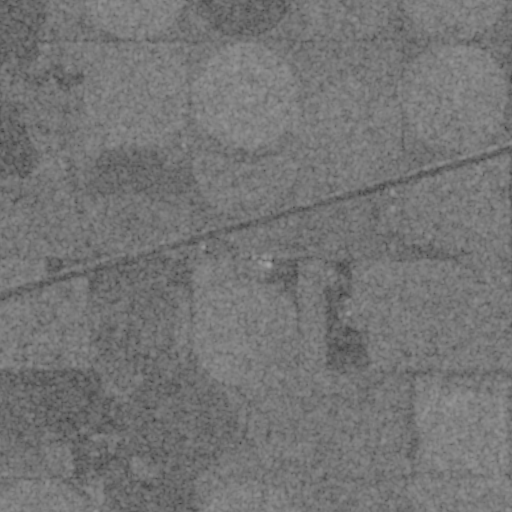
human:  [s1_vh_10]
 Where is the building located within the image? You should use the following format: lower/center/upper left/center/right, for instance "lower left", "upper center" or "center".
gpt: The building is located in the upper center of the image.
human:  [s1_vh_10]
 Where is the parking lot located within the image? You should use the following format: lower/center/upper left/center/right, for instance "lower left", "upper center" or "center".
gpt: There is no parking lot in the image.

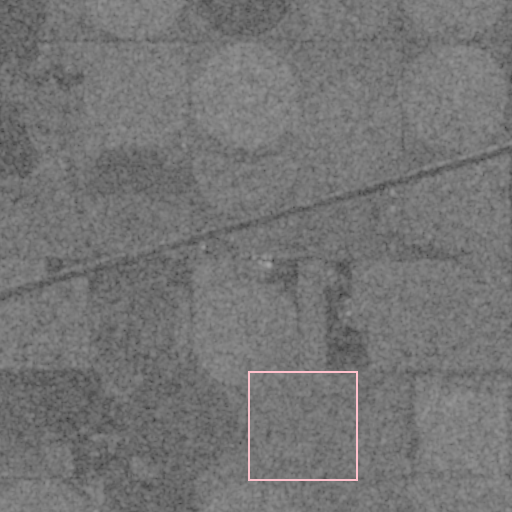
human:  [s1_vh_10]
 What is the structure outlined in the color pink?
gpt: The structure outlined in pink is a crop field.
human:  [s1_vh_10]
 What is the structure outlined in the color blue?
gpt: There is no blue outline.